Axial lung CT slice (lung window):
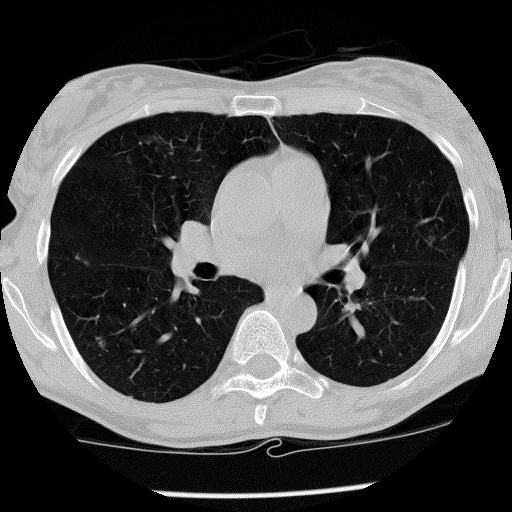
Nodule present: no